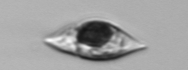
Label: Amphidinium